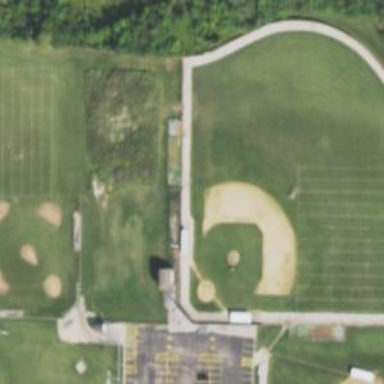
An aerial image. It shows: Baseball pitch for leisure land.